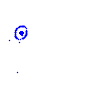
Particle: proton